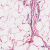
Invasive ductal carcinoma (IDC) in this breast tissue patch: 0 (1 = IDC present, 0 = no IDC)